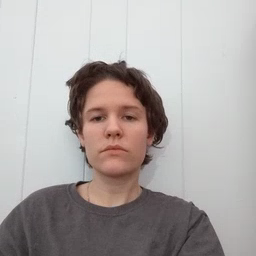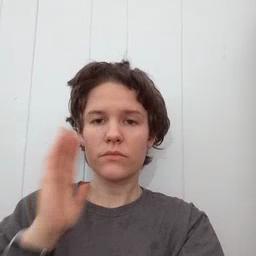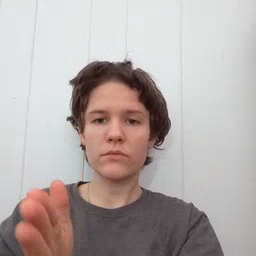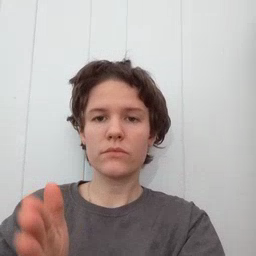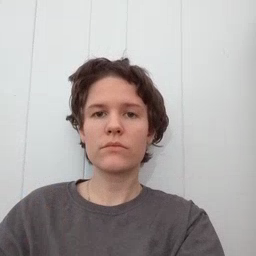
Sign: will